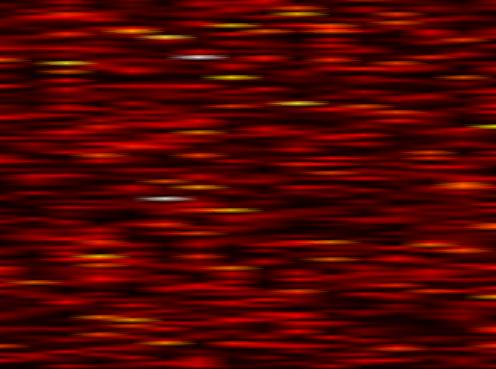
Label: WOLA